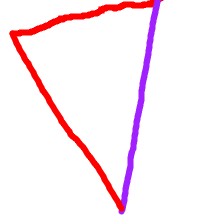
Shape: triangle